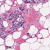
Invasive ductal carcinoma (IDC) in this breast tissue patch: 1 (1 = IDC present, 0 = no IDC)